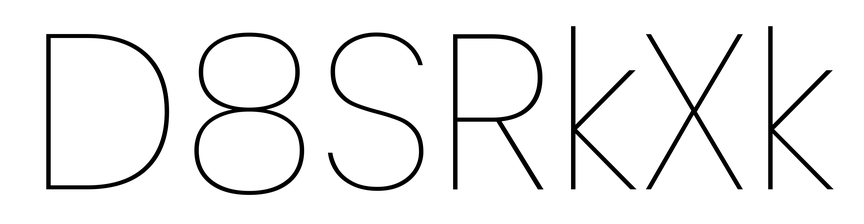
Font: Poppins-Thin